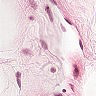
Metastatic tissue present: no